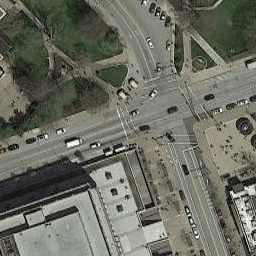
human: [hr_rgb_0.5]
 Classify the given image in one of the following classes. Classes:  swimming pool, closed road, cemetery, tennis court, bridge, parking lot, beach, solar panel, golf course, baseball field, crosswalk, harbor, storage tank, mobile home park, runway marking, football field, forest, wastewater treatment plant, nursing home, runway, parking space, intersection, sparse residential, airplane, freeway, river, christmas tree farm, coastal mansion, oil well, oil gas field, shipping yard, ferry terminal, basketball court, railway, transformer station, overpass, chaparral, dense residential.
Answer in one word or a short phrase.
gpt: intersection